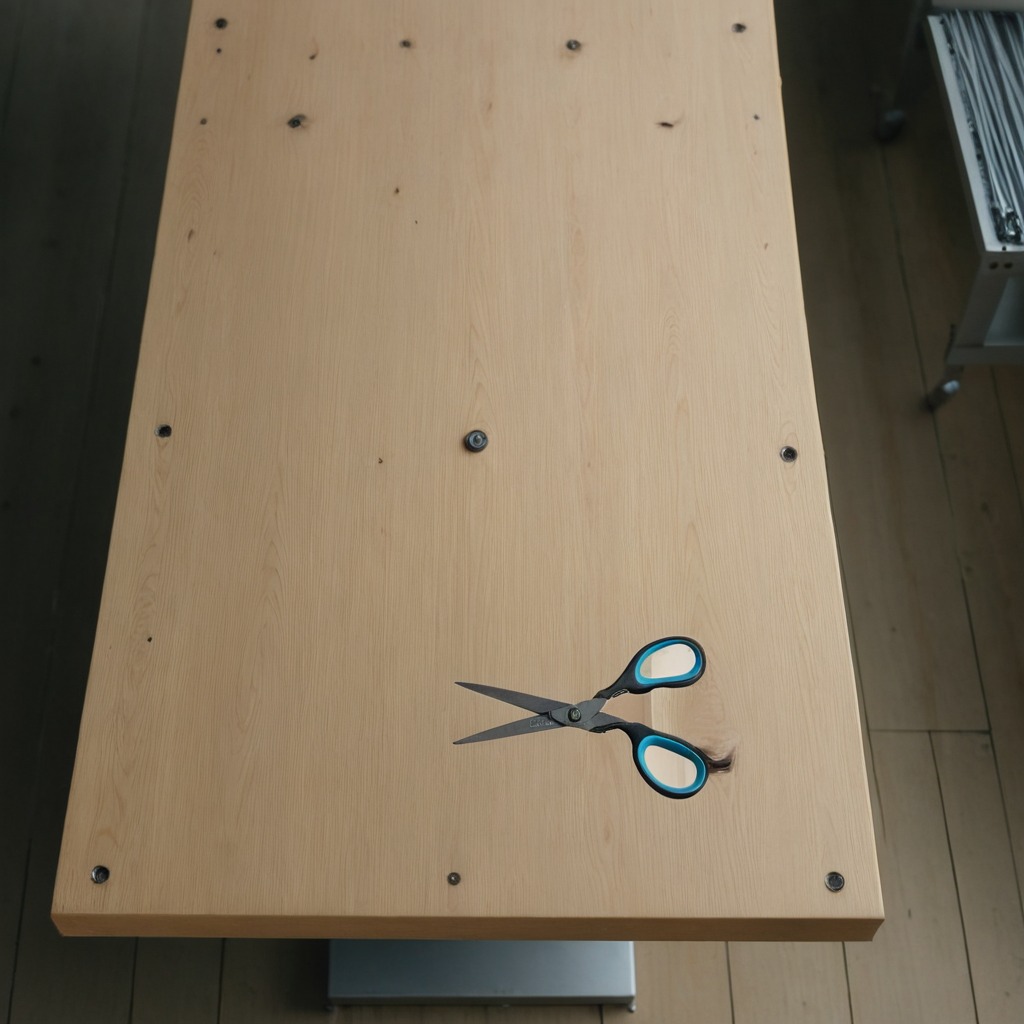
A scissor lying on a workbench inside a coastal fishing gear workshop.